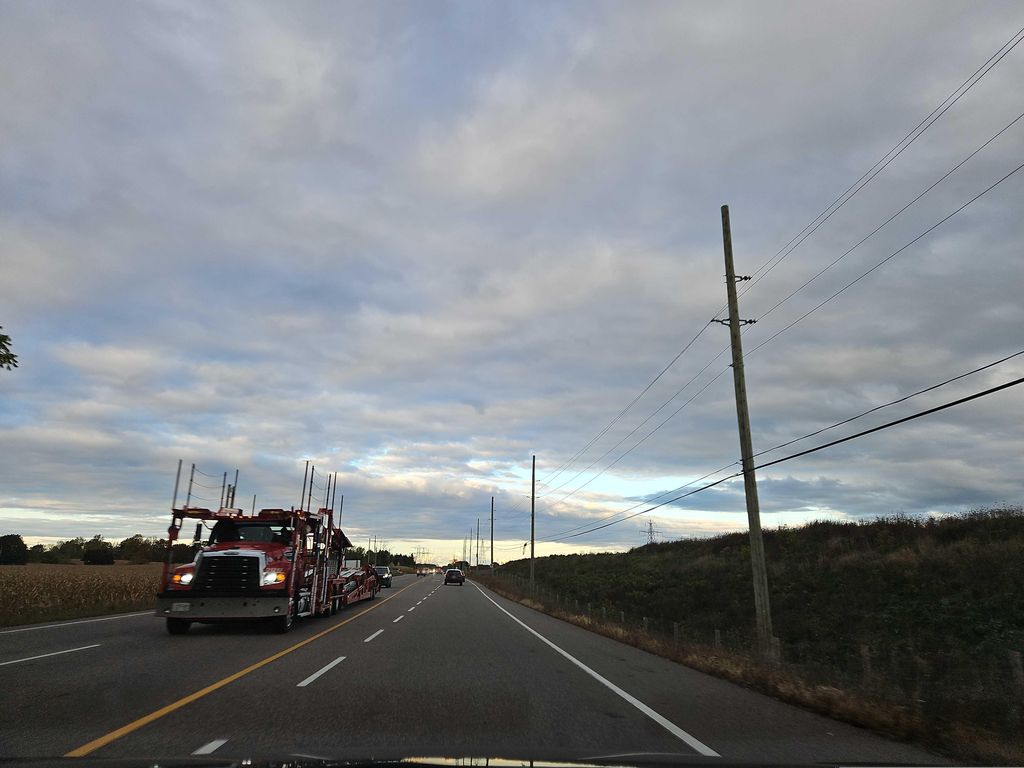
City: kitchener-waterloo